Field crop: tomato
Growth stage: 1
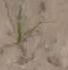
Species: cyperus